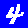
Digit: 4